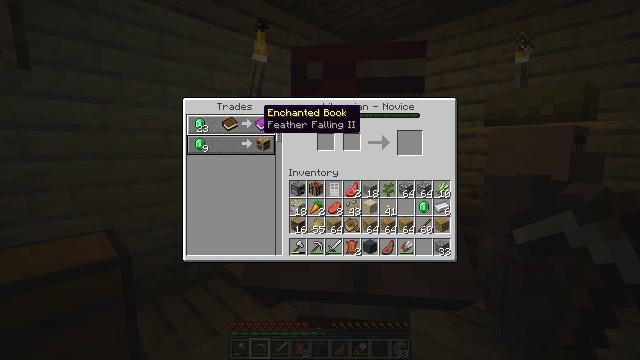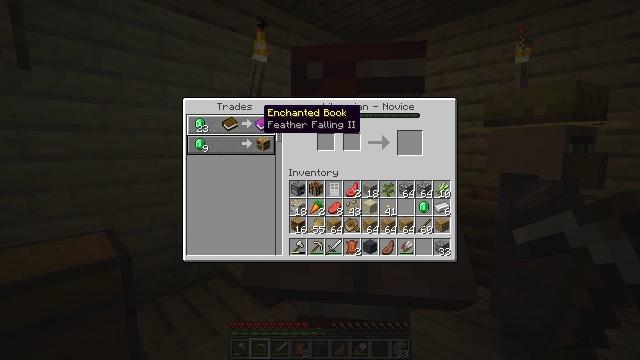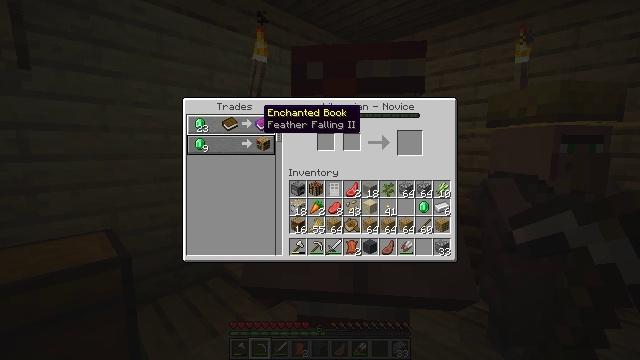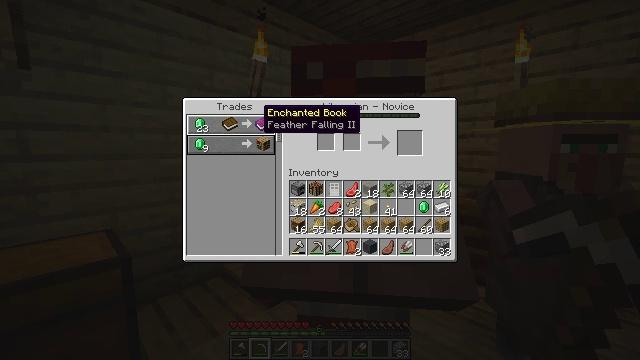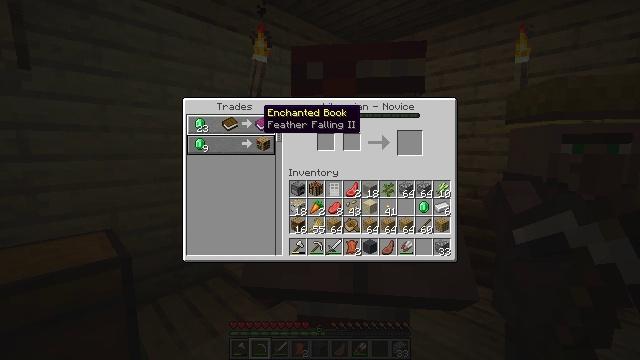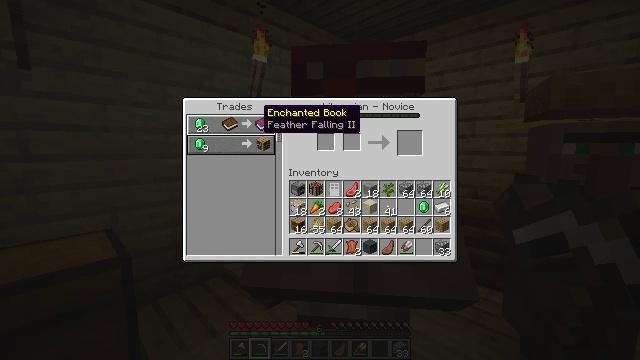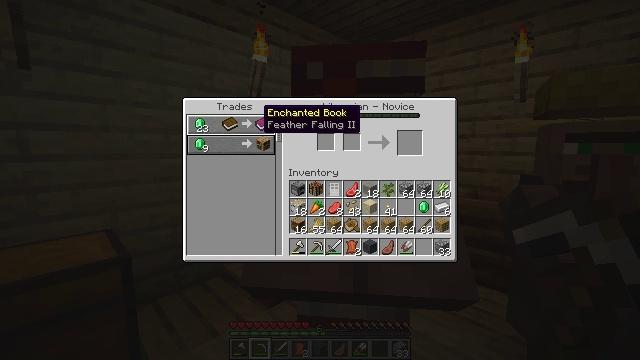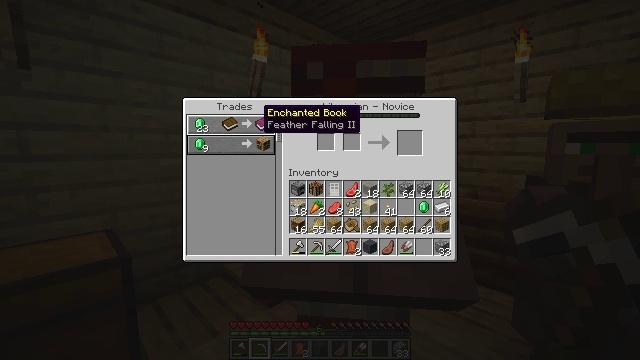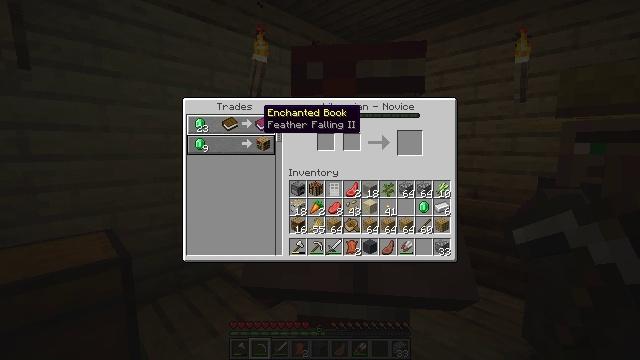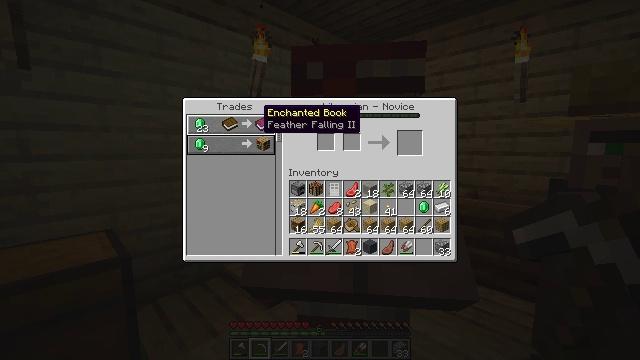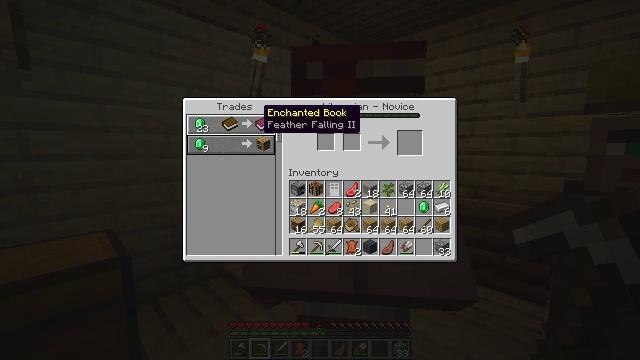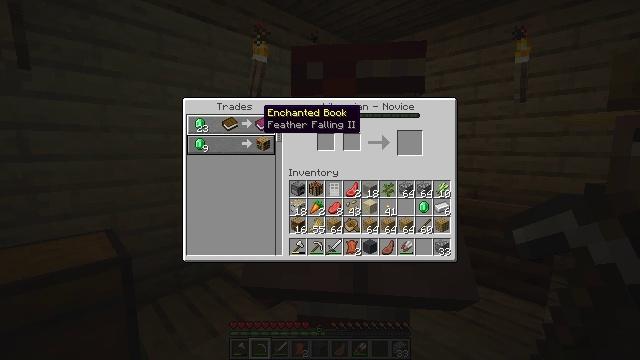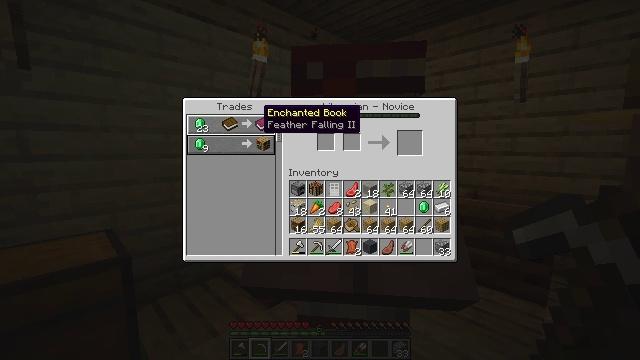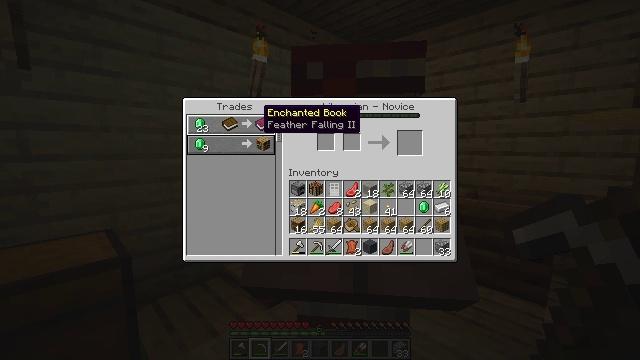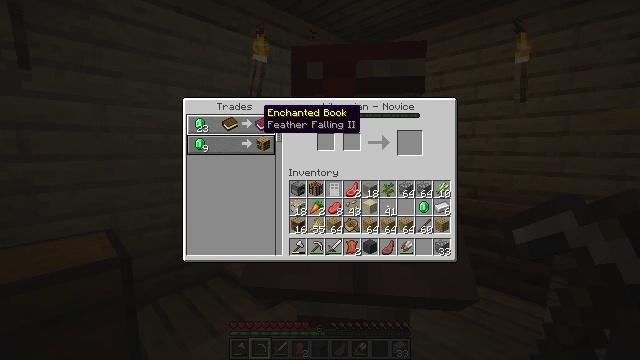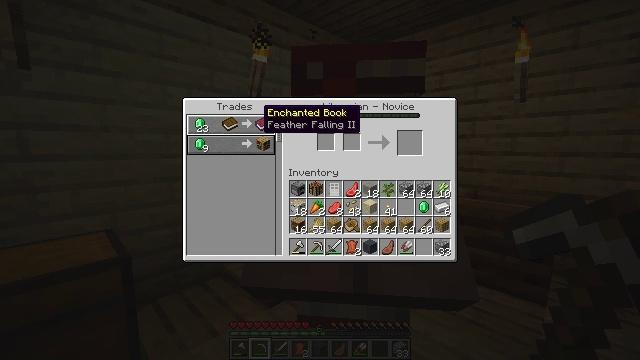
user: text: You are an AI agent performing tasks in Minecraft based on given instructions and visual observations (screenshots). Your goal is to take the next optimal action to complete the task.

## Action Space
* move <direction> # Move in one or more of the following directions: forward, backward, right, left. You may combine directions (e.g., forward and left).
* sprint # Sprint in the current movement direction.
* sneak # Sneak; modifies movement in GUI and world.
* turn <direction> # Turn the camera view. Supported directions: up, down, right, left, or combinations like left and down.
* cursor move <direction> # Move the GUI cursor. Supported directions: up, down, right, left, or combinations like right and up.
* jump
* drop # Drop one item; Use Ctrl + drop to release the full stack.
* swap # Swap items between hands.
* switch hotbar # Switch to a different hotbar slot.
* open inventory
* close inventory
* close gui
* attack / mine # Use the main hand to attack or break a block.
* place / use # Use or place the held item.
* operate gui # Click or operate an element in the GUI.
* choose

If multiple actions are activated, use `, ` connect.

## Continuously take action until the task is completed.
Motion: motion action
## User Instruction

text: Use sugarcane to craft sugar.
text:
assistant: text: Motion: no_op
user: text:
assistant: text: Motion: no_op
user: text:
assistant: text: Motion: no_op
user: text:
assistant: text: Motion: no_op
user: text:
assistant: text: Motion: no_op
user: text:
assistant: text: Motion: no_op
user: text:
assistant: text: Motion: no_op
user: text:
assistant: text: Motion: no_op
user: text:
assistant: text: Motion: no_op
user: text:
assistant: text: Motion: no_op
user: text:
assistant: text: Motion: no_op
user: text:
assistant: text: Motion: no_op
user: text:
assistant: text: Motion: no_op
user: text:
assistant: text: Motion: no_op
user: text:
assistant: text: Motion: no_op
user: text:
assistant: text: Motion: no_op
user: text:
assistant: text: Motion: no_op
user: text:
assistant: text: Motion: no_op
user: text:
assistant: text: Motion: no_op
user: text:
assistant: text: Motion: no_op
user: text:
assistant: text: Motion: no_op
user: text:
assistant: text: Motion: no_op
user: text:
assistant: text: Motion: no_op
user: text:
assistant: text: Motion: no_op
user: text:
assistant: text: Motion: no_op
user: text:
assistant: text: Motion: no_op
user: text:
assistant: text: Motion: no_op
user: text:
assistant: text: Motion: no_op
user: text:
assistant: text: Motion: no_op
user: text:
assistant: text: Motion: no_op